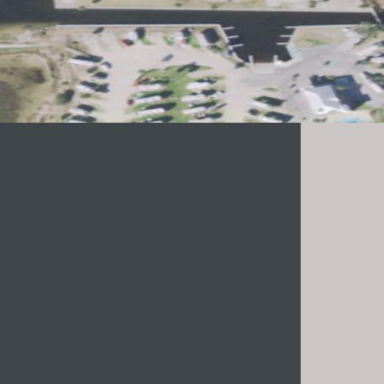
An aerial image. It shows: Caravan site for tourism.